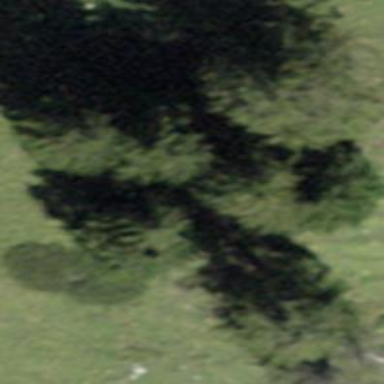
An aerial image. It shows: Forest area.